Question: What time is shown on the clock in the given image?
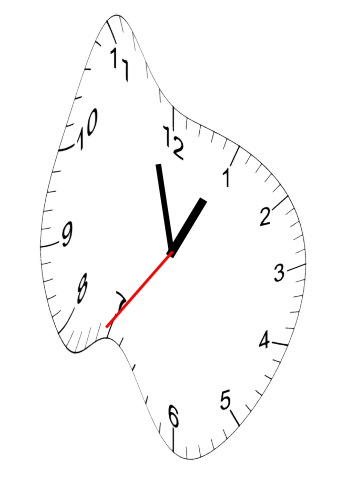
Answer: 12:57:36